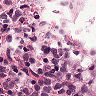
Metastatic tissue present: yes